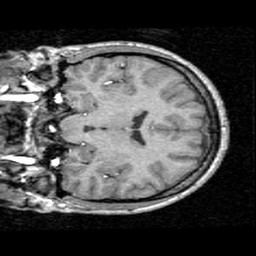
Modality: T1w
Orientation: coronal
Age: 21
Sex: female